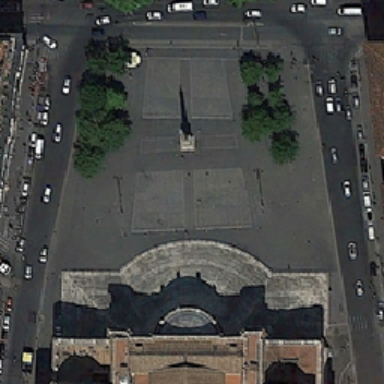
Two rows of green trees are on two sides of the square .